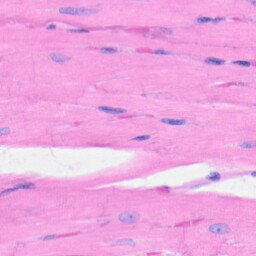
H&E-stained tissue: Heart